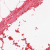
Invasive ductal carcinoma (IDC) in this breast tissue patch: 0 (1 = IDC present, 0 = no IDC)